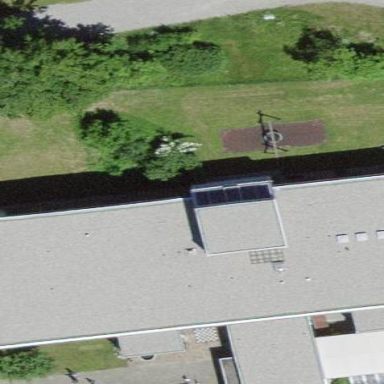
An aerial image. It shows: School building with flat roof.